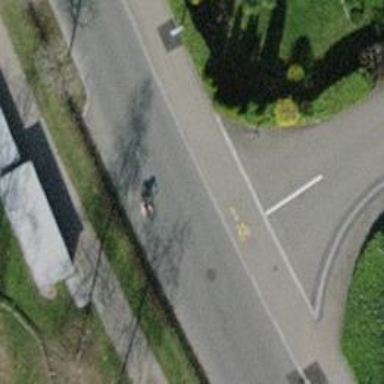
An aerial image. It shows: Tertiary road with asphalt surface. There is cycle track on the right side of the road.